Question: Hi everyone i have created a navigation bar in wordpress but i don't know how to increase the width of that each nav
can anyone help me
css:
'''
.navbar-default{
margin:0px !important;}
.navbar-default .navbar-nav > li > a, .header-qlinks a.hlnk-qlinks {
color: #fff !important;
}
.navbar-collapse {
background: #352808;
}
'''
code generated through wordpress:
'''
<?php
wp_nav_menu( array(
'menu' => 'primary',
'theme_location' => 'primary',
'depth' => 2,
'container' => 'div',
'container_class' => 'collapse navbar-collapse',
'container_id' => 'bs-example-navbar-collapse-1',
'menu_class' => 'nav navbar-nav',
'fallback_cb' => 'wp_bootstrap_navwalker::fallback',
'walker' => new wp_bootstrap_navwalker())
);
?>
'''

i need to change the width of each redmarked area
if u want more infromation visit <URL>
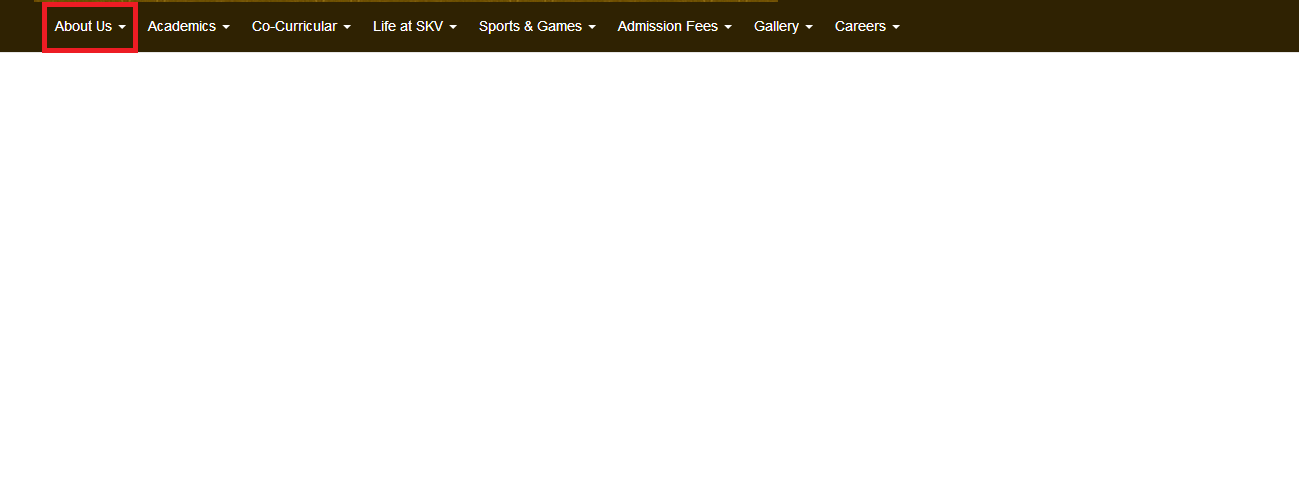
Answer: What I understood from your query is you want to increase width of each navigation list item..
Here's how you can do it in your code :
'''
.navbar-nav>li {
float: left;
padding: 0 20px; //To add 20px padding on left and right side
}
'''
or
'''
.navbar-nav>li {
float: left;
min-width: 150px; //specify proper min width..
}
'''
'''
.navbar-nav>li:first-child {
min-width: 150px; //specify proper min width..
}
'''
or
'''
.navbar-nav>li:first-child {
float: left;
padding: 0 20px; //To add 20px padding on left and right side
}
'''